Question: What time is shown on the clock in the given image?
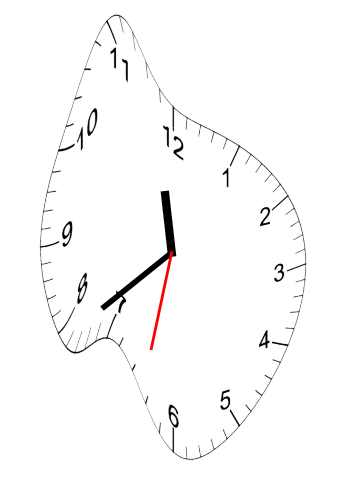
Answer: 11:38:32